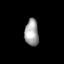
Tissue: lung
Cell type: Epithelial cells
Senescence score: 0.7626
Nuclear area (px): 363
Mean DAPI intensity: 160.51